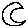
Label: moon